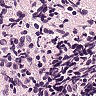
Metastatic tissue present: no